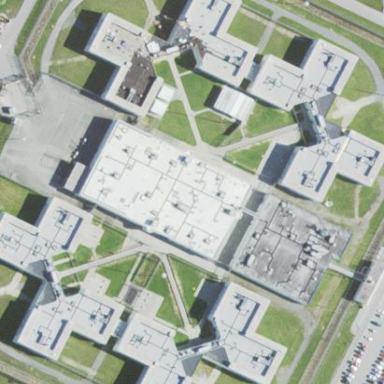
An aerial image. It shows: Prison.